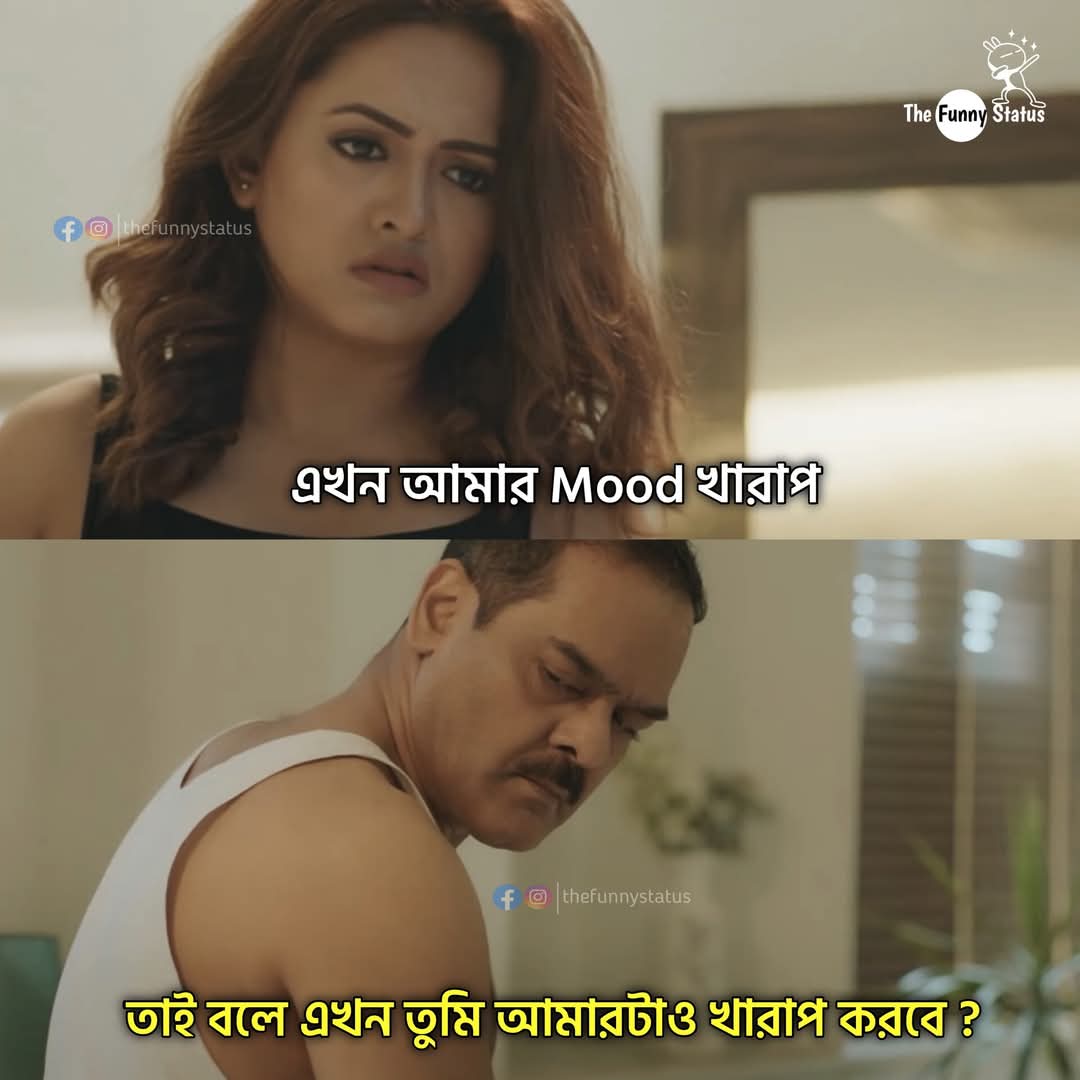
Text: এখন আমার Mood খারাপ
তাই বলে এখন তুমি আমারটাও খারাপ করবে?
Label: Non Hate